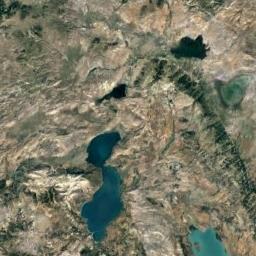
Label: lake